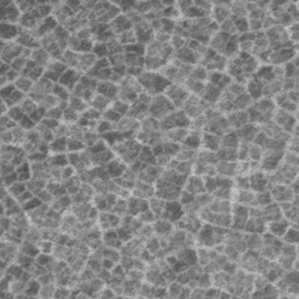
Label: frost